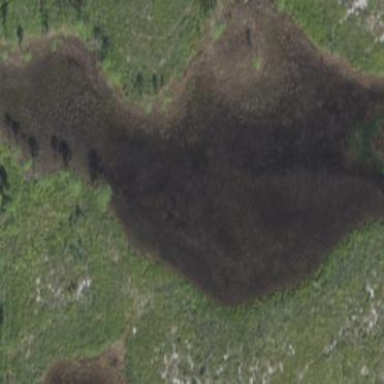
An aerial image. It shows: Marshy wetland area.